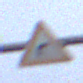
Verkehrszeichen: KurveRechts
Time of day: SunriseSunset
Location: Outdoor (Nature)
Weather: Overcast
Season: NotSpecified
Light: Natural